Question: I've the following pivot control in my application
'''
<phone:PivotItem Header="{Binding Path=LocalizedResources.requests_title, Source={StaticResource LocalizedStrings}}" >
<Grid Margin="0,-12,0,0">
<Grid.RowDefinitions>
<RowDefinition Height="auto" />
<RowDefinition Height="*" />
</Grid.RowDefinitions>
<StackPanel Grid.Row="0" >
<TextBlock FontWeight="Bold"
TextDecorations="Underline"
VerticalAlignment="Top"
TextWrapping="NoWrap"
FontSize="{StaticResource PhoneFontSizeMediumLarge}"
Foreground="{StaticResource PhoneAccentBrush}"
toolkit:TurnstileFeatherEffect.FeatheringIndex="1"/>
<toolkit:PhoneTextBox AcceptsReturn="False"
TextWrapping="NoWrap"
Visibility="Collapsed"
TextChanged="SearchBox_TextChanged"
toolkit:TurnstileFeatherEffect.FeatheringIndex="1"/>
</StackPanel>
<toolkit:LongListMultiSelector Grid.Row="1"
ItemsSource="{Binding Details_OC}"
SelectionChanged="Requests_SelectionChanged"
toolkit:TurnstileFeatherEffect.FeatheringIndex="1"
HorizontalAlignment="Stretch"
VerticalAlignment="Stretch"
Margin="0,0,24,0">
<toolkit:LongListMultiSelector.ItemTemplate>
<DataTemplate>
<Border BorderThickness="0.25" BorderBrush="{StaticResource PhoneAccentBrush}">
<Grid Background="{StaticResource TransparentBrush}" HorizontalAlignment="Stretch" >
<Grid.ColumnDefinitions>
<ColumnDefinition Width="*" />
<ColumnDefinition Width="auto" />
</Grid.ColumnDefinitions>
<StackPanel Orientation="Horizontal"
Grid.Row="0"
Grid.Column="0"
HorizontalAlignment="Left"
VerticalAlignment="Top" >
<TextBlock Text="#" FontSize="{StaticResource PhoneFontSizeLarge}" />
<TextBlock x:Name="ID"
Text="{Binding ID}"
FontSize="{StaticResource PhoneFontSizeLarge}"
TextWrapping="NoWrap"/>
</StackPanel>
<TextBlock x:Name="date"
Text="{Binding Path=TIME, Converter={StaticResource dateConverter}}"
Grid.Row="0"
Grid.Column="1"
HorizontalAlignment="Right"
VerticalAlignment="Top"
FontSize="{StaticResource PhoneFontSizeSmall}"
TextWrapping="NoWrap"/>
</Grid>
</Border>
</DataTemplate>
</toolkit:LongListMultiSelector.ItemTemplate>
</toolkit:LongListMultiSelector>
</Grid>
</phone:PivotItem>
'''
---
The result appears as follows

You can see that the date Textblock is not appearing fully. I couldn't find the reason for this unexpected behavior. Please help.
Thank you.
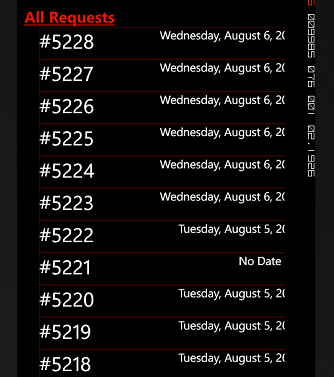
Answer: The problem appears to be in the sizing of your columns. See the following, inside the '<toolkit:LongListMultiSelector.ItemTemplate>':
'''
<Grid.ColumnDefinitions>
<ColumnDefinition Width="*" />
<ColumnDefinition Width="auto" />
</Grid.ColumnDefinitions>
'''
In this case I would give the first column a static width and then the second can fill the remaining space. Like this:
'''
<Grid.ColumnDefinitions>
<ColumnDefinition Width="200" />
<ColumnDefinition Width="*" />
</Grid.ColumnDefinitions>
'''
Alternatively you may wish to take a look into the property of the LongListMultiSelector.
It gives you the ability to display a second column at the far right which does not get squashed over by the checkboxes when they become active.
An example can be found <URL>.